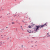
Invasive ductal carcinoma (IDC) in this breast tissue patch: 0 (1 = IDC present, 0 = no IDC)